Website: home-depot
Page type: account-selection
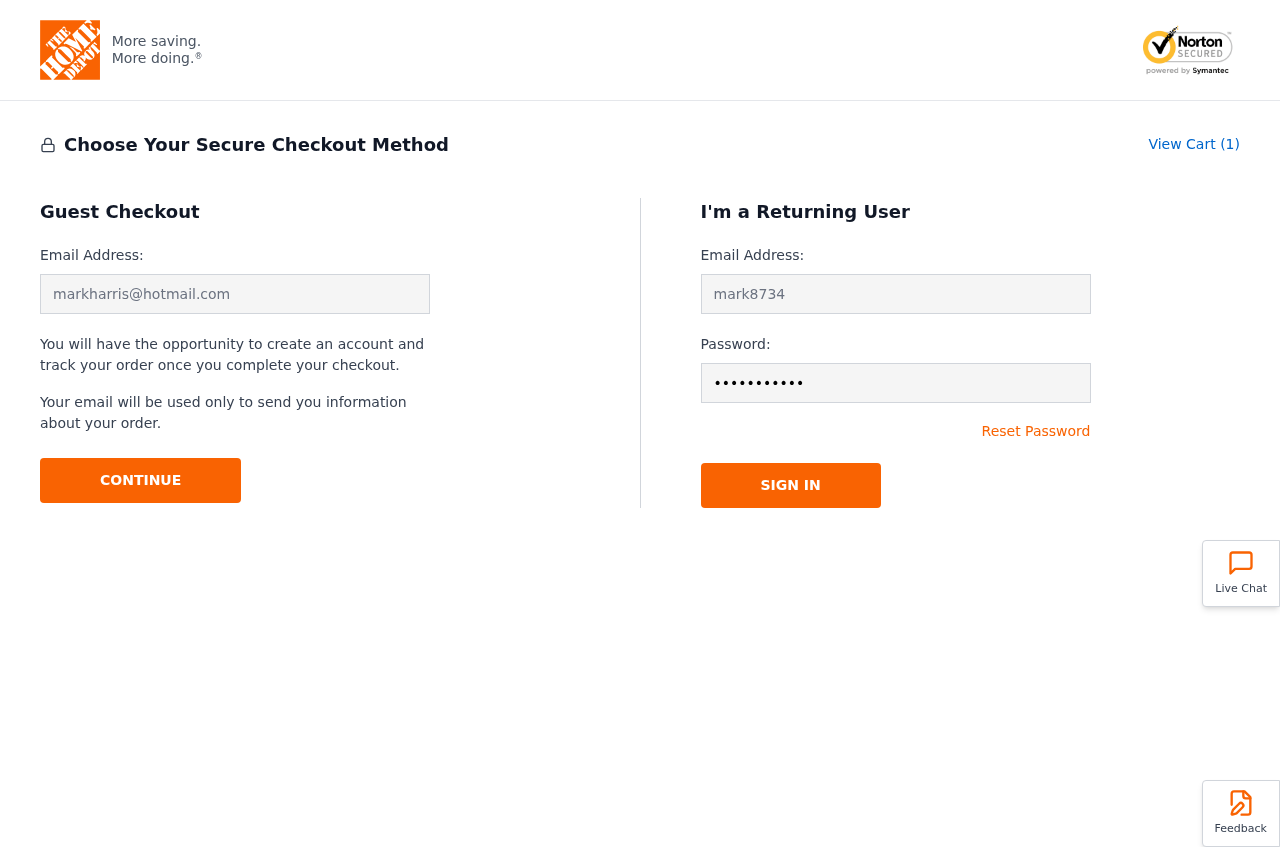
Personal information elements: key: PII_EMAIL
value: markharris@hotmail.com
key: PII_LOGIN_USERNAME
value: mark8734
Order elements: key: ORDER_NUM_ITEMS
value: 1